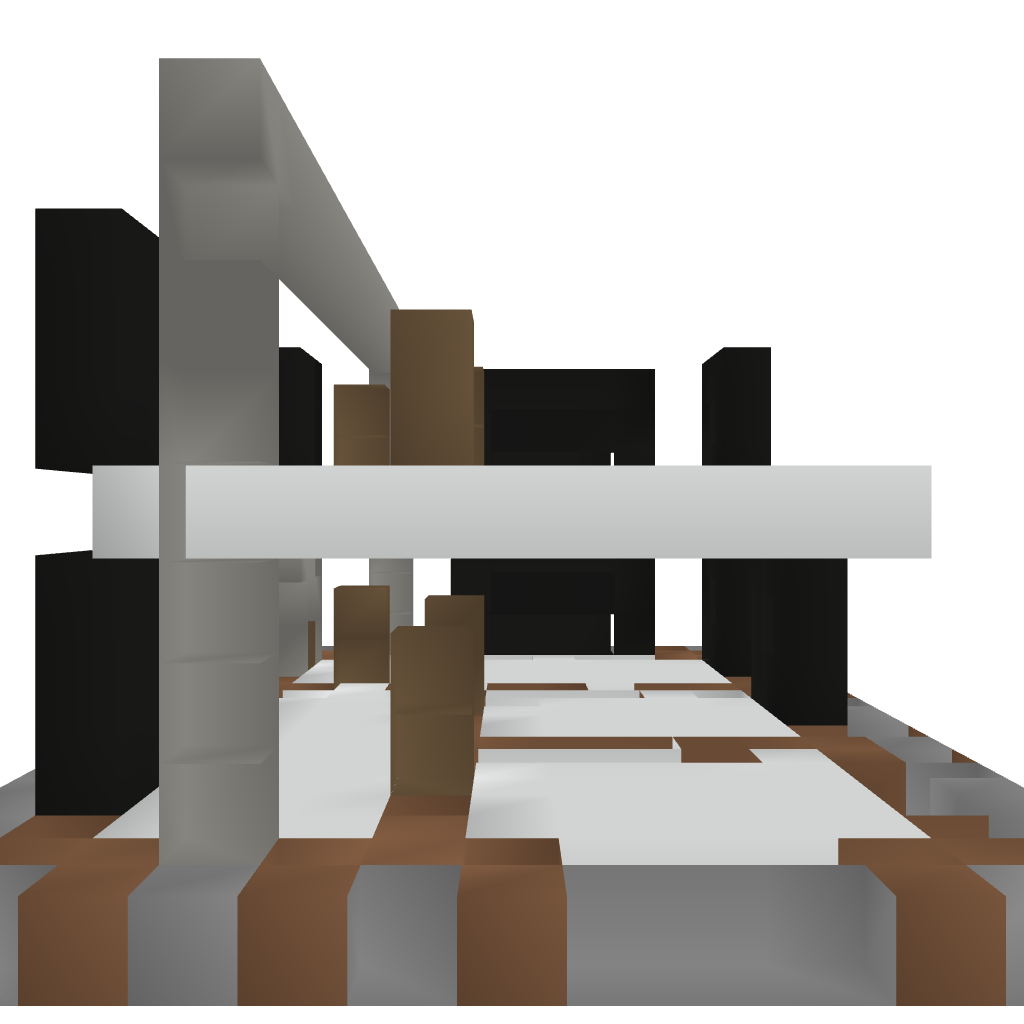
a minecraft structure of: Modern House #4